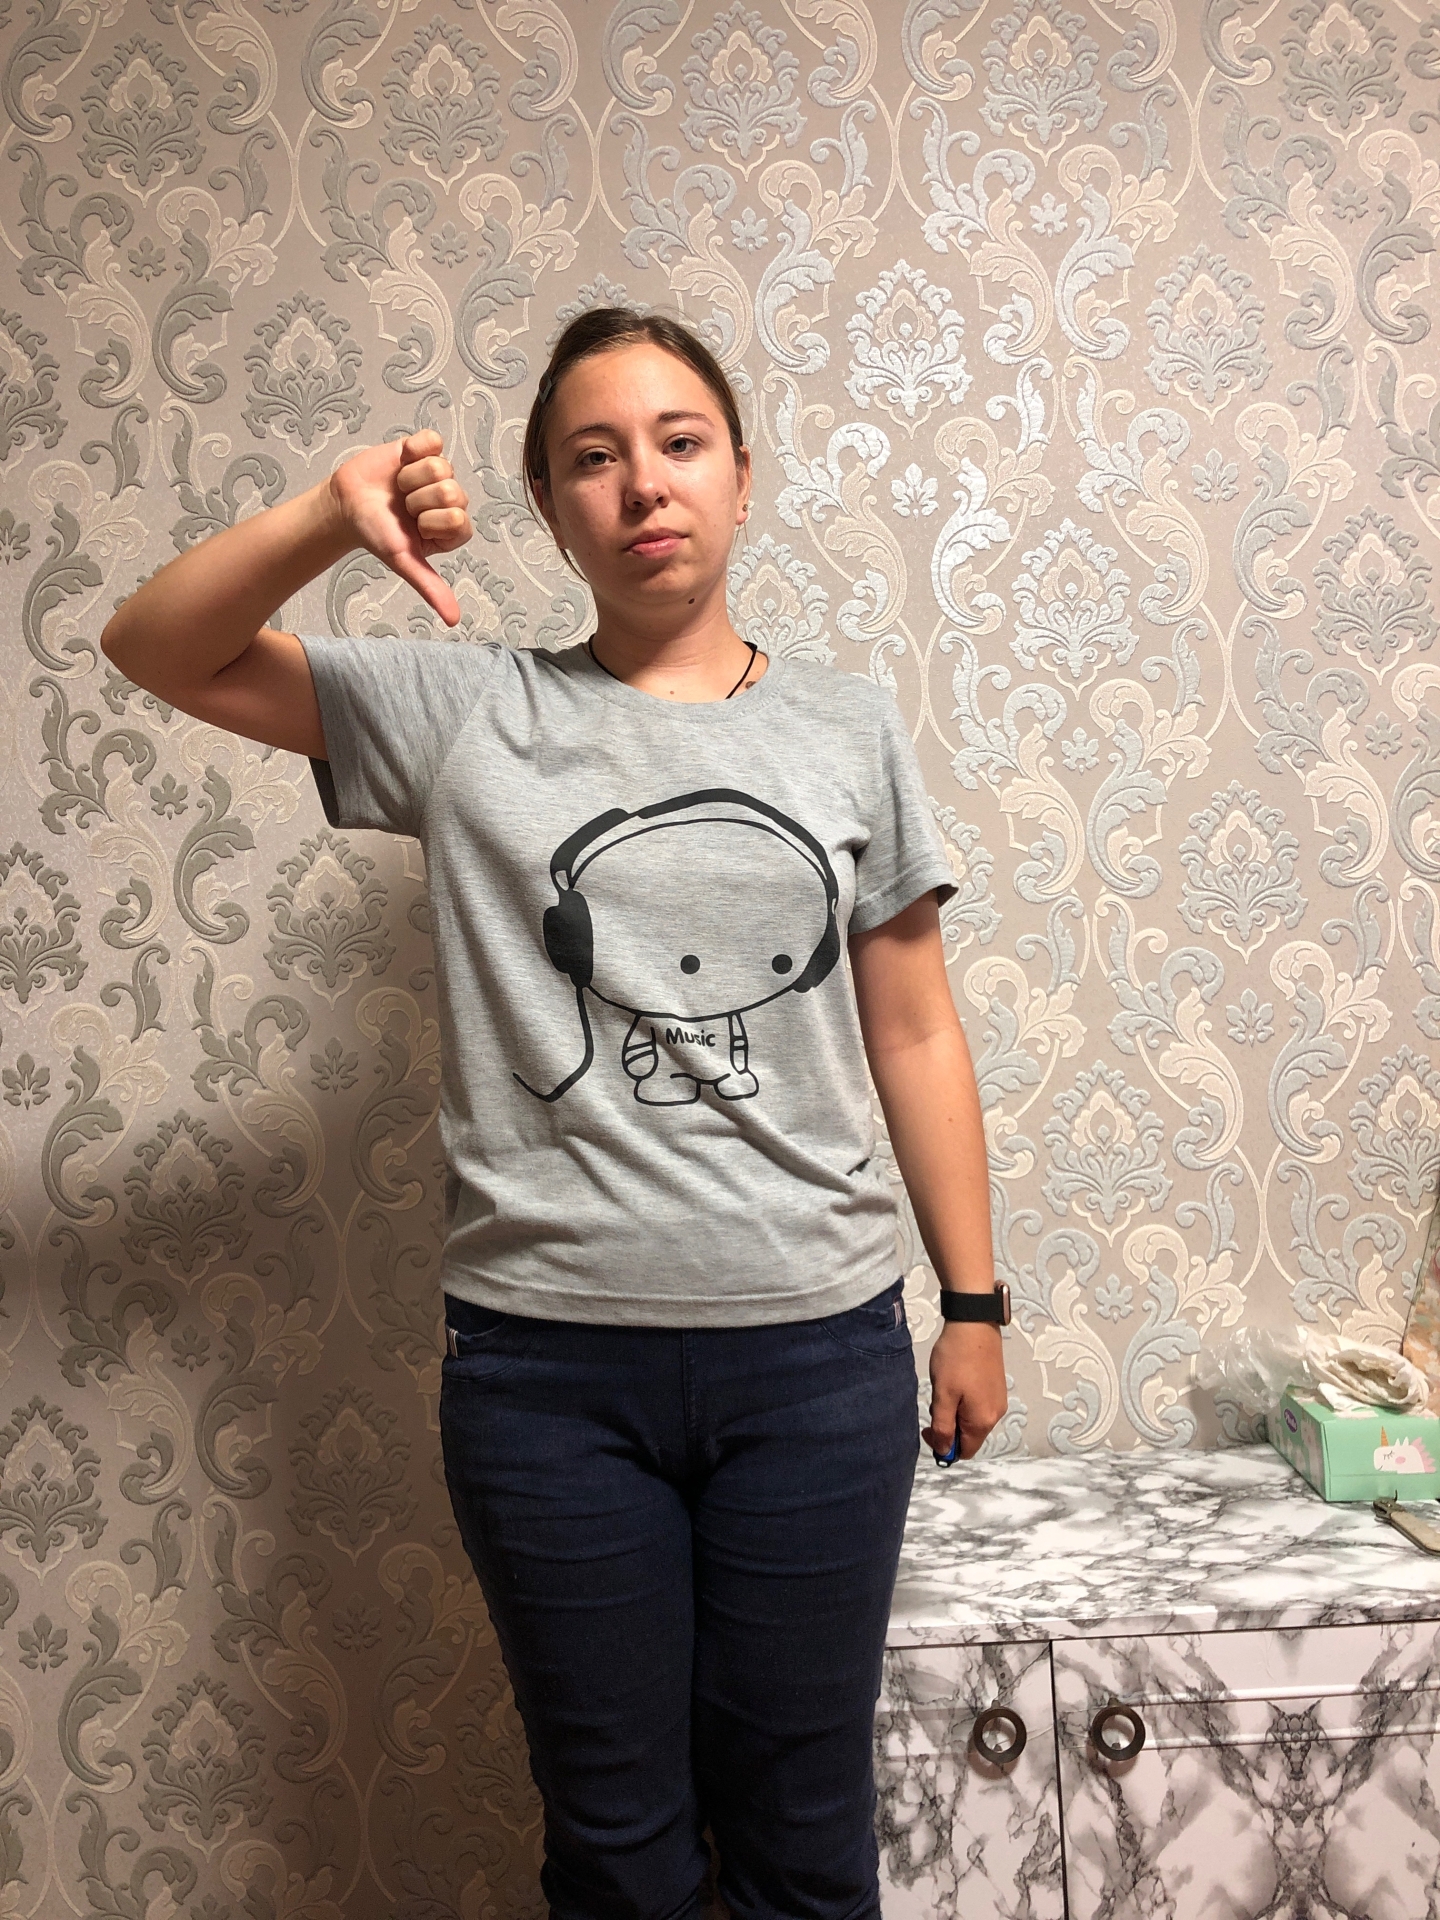
Label: clear